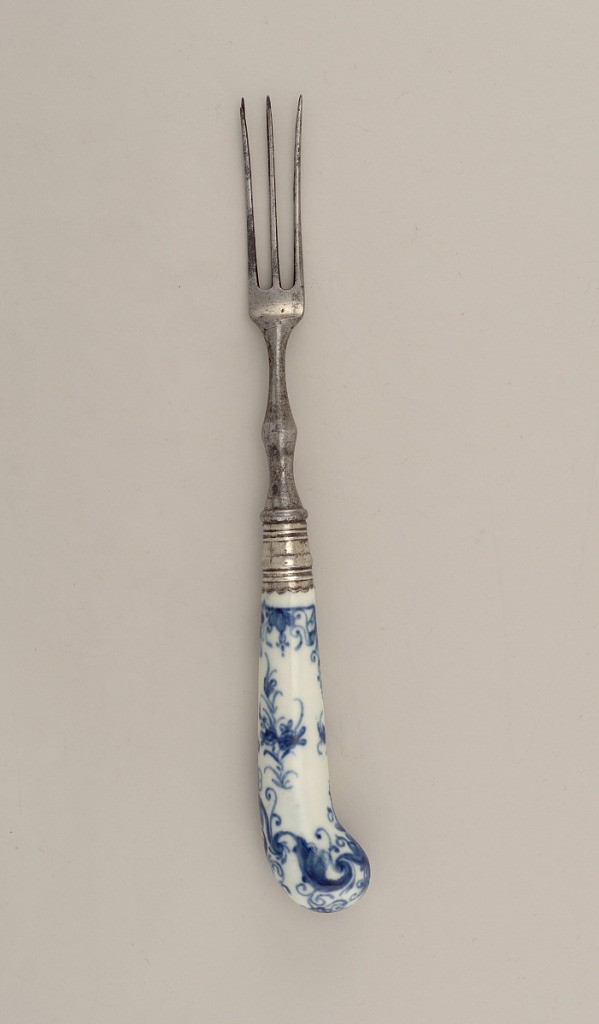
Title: Fork with Porcelain Handle (Paired with Knife)
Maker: Royal Worcester, English, established 1751
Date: ca. 1765
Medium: steel, silver; porcelain, vitreous enamel
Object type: fork
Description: Fork has three curved tines, flaring. Baluster-shaped neck, silver ferrule with scalloped edge and horizontal bands. Pistol-shaped porcelain handle, blue floral decoration on white background.